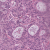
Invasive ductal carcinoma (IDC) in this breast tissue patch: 1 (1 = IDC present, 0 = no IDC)